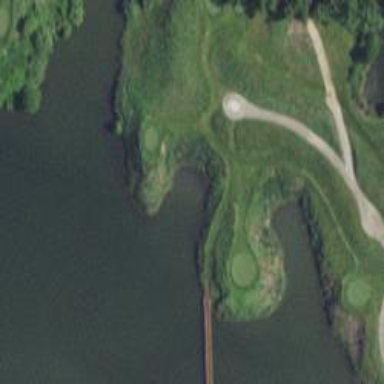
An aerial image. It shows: Golf tee.